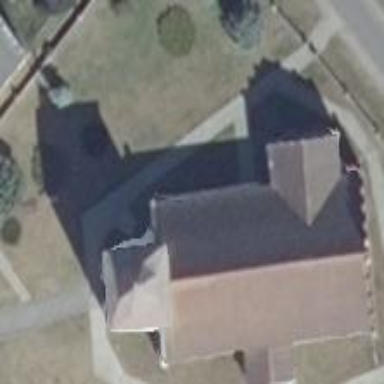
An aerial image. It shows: Beautiful church building.